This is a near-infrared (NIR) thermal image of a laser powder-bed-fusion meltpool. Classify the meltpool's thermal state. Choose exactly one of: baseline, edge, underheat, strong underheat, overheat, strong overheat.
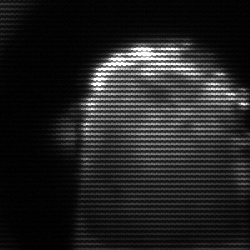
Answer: strong underheat